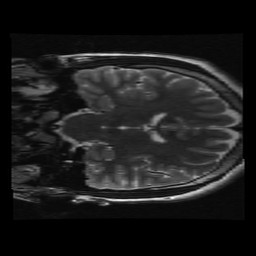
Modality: T2w
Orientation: coronal
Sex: male
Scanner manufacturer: ge
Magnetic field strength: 3 T
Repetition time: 5 s
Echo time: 0.1007 s